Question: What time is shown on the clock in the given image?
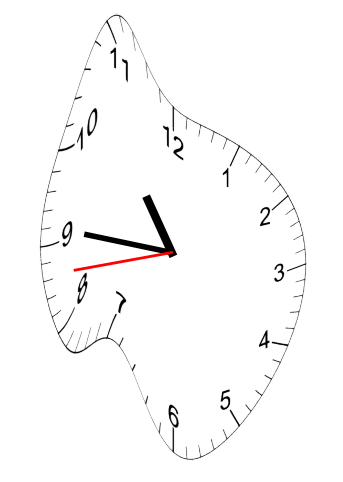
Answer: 10:45:43